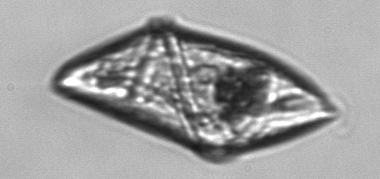
Label: Gyrodinium